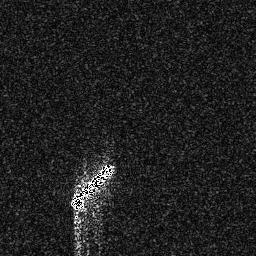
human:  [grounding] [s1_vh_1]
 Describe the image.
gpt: In the satellite image, there is  <ref>1 large ship </ref> <box>[[26, 62, 45, 82, 0]]</box> located at bottom.